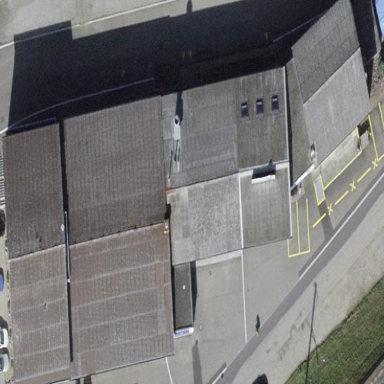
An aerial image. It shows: Industrial building.